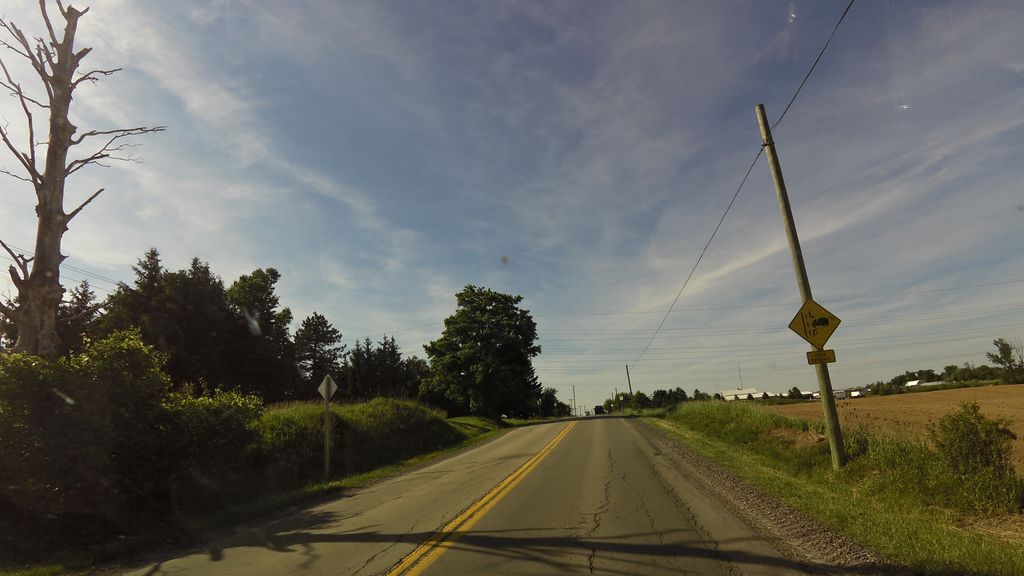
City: hamilton